Field crop: maize
Growth stage: 2
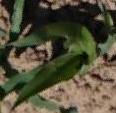
Species: maize